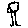
Label: tree